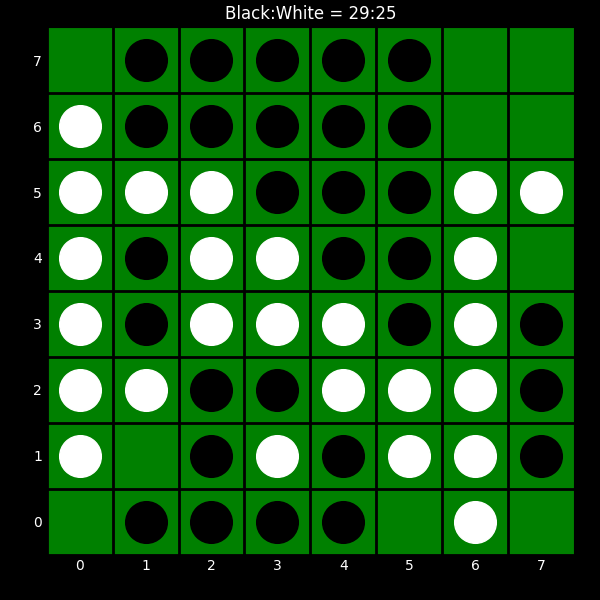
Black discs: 29
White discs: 25